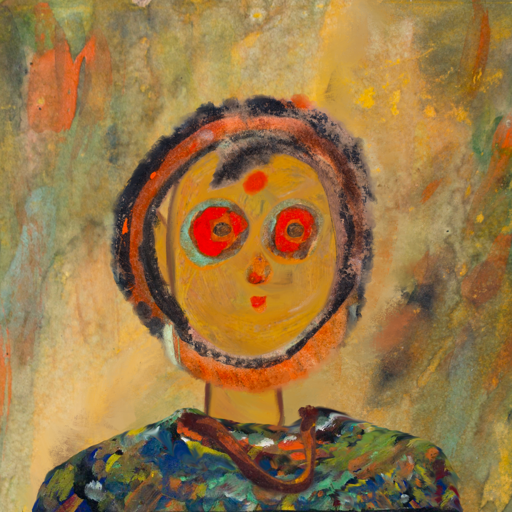
Background: Comrade, Head And Neck Front: After_Raid, Face Front: Sisters, Bust: An_Impression, Hair Front: Childish, Head Accessory: Blank, Second Necklace: Comrade, Necklace: Blank, Baby: Blank